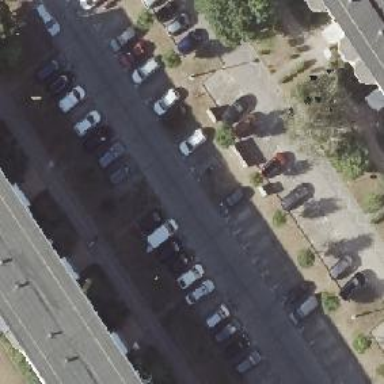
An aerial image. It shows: Parking available on the street side.